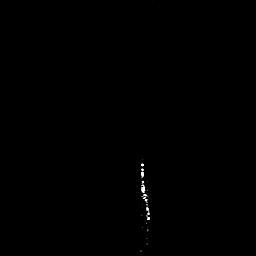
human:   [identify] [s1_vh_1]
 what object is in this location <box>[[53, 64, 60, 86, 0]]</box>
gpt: <ref>1 medium ship at the bottom</ref>